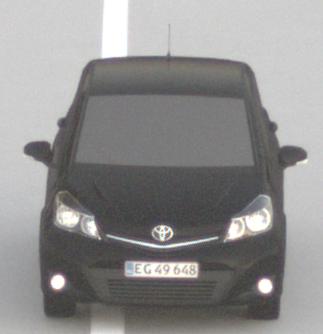
Make: Toyota
Model: Yaris 1.0
Detailed model: Yaris (XP9)
Model produced from: 2009/01
Model produced until: 2010/10
Doors: 3
Color: black
Road condition: dry road
Daytime: sunrise or sunset
Contrast: low contrast